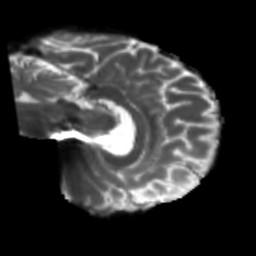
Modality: T2w
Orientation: sagittal
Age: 47
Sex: male
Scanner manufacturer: siemens
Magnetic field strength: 3 T
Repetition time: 5.25 s
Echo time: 0.08 s